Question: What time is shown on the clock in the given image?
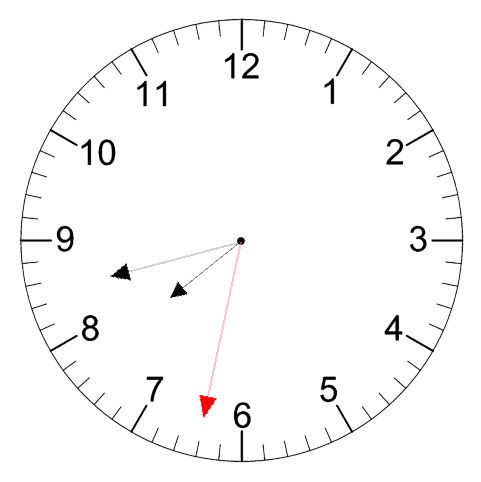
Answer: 07:42:32